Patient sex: M
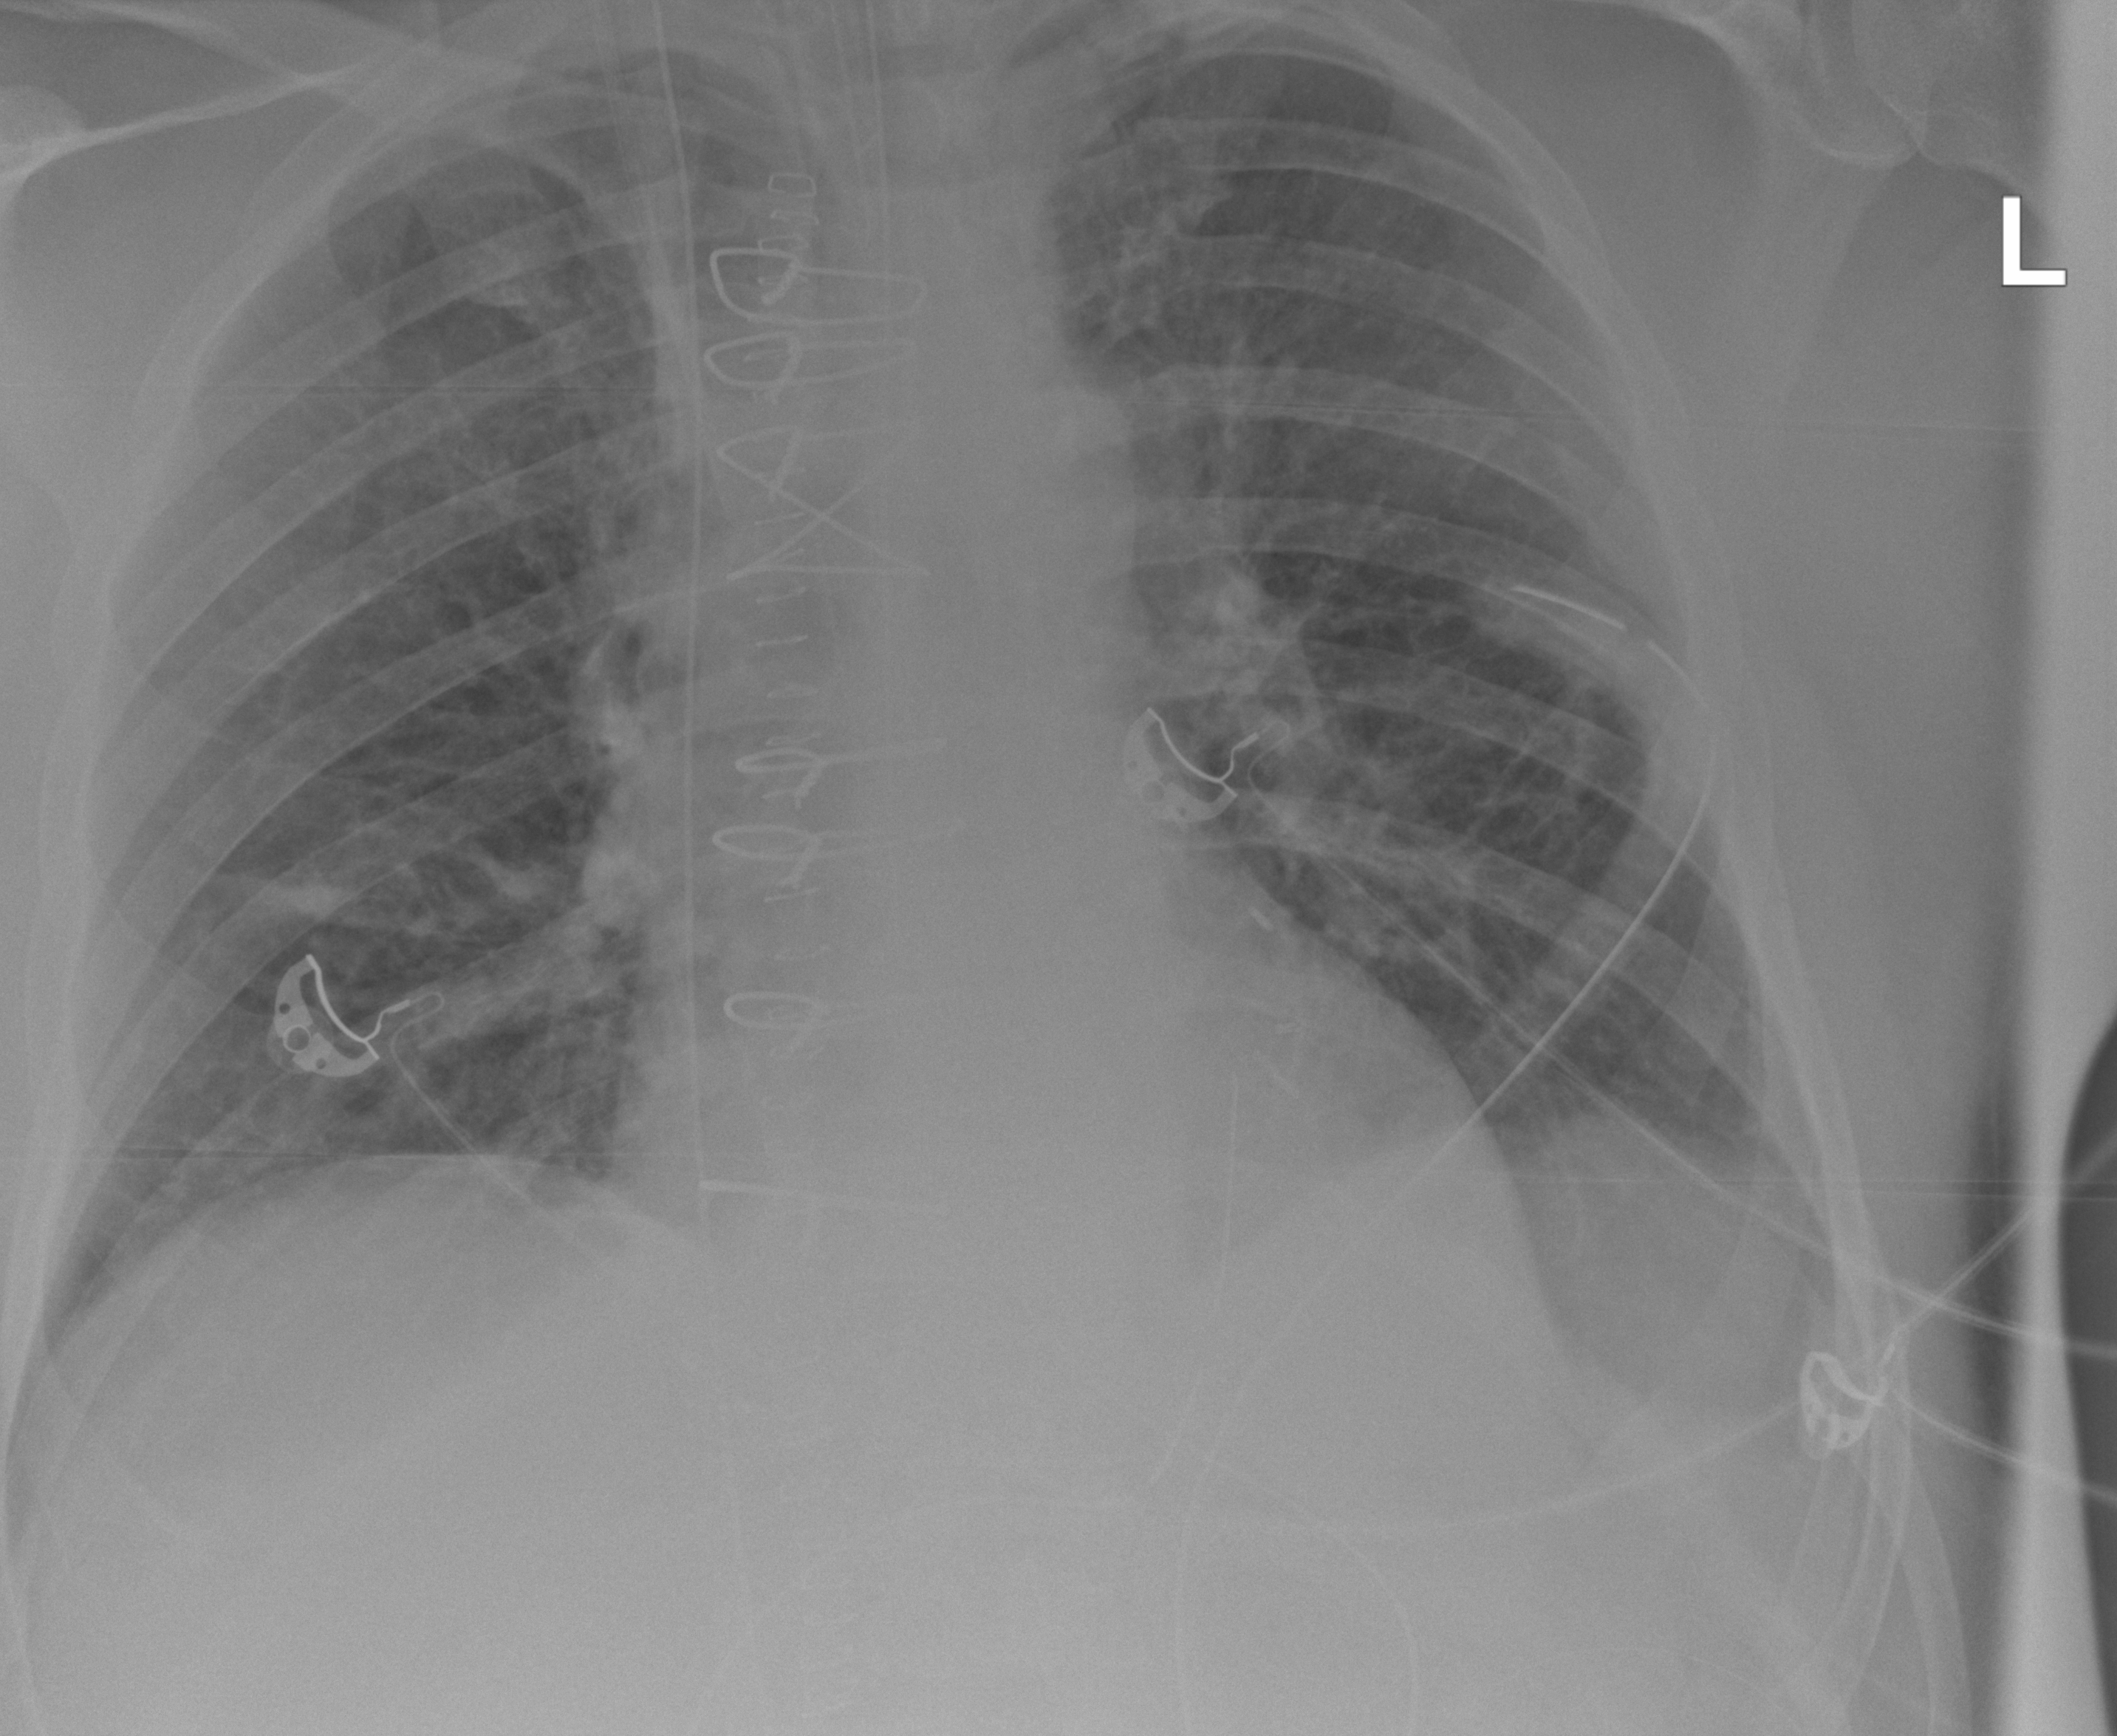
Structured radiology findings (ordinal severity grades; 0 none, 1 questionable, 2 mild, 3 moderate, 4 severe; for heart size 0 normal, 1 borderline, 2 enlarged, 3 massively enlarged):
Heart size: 0
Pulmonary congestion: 1
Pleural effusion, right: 0
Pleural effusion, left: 0
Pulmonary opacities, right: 0
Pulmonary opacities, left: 0
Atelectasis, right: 2
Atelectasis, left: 2